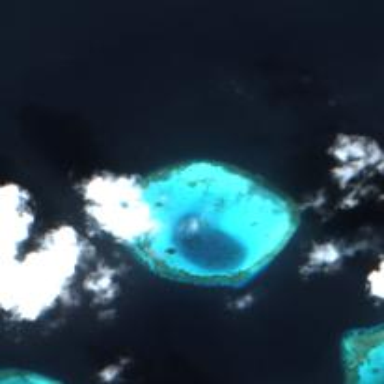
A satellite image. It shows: Natural coral reef.